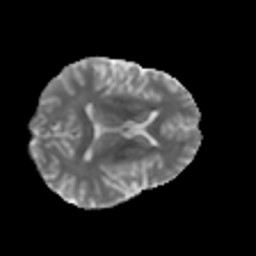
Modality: MD
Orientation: axial
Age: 44
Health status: ill
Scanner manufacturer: philips
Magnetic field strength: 3 T
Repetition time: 9 s
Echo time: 0.127 s